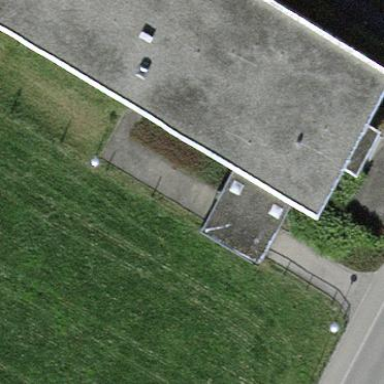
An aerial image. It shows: Hospital building.